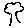
Label: tree